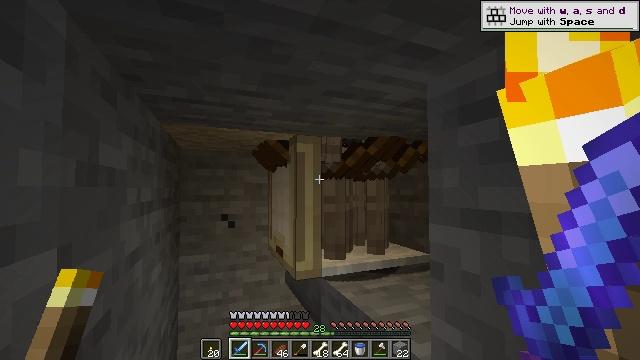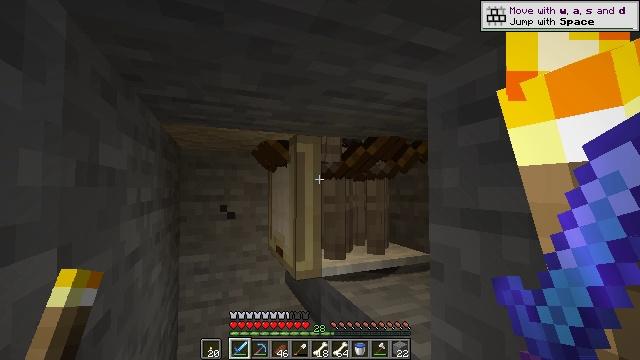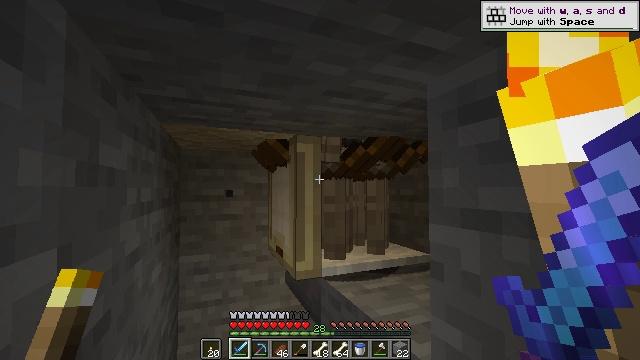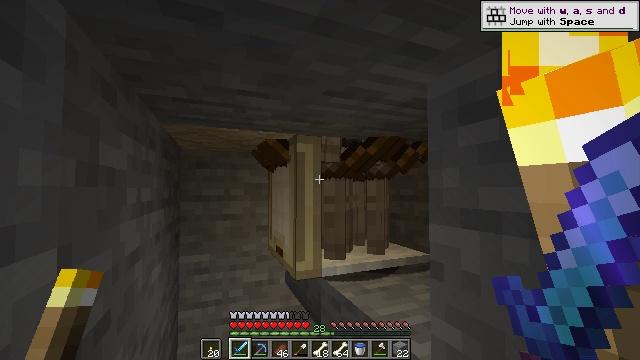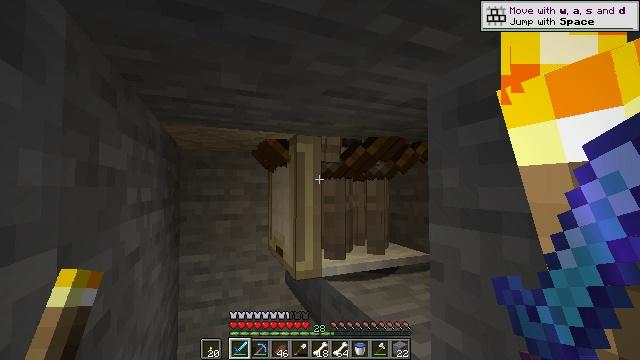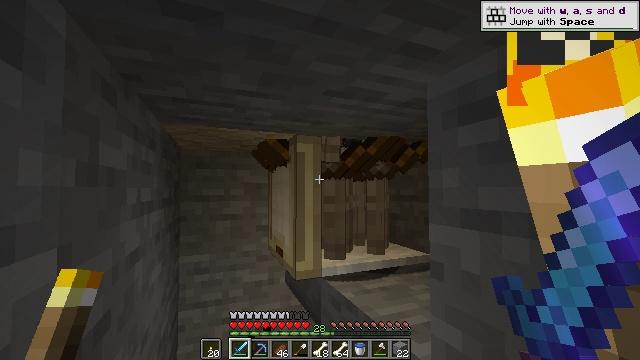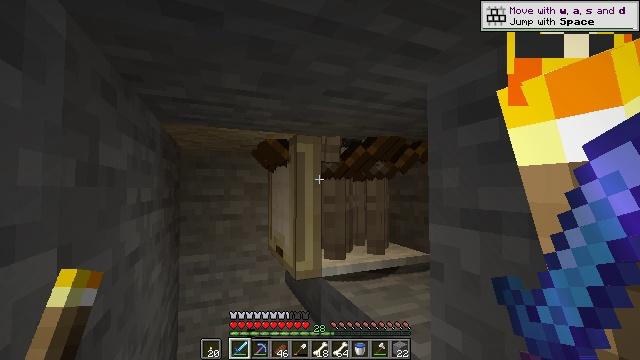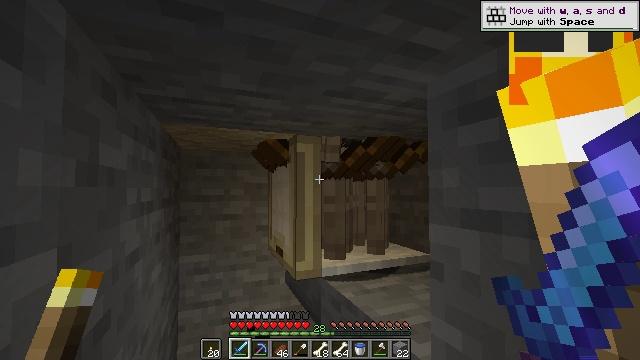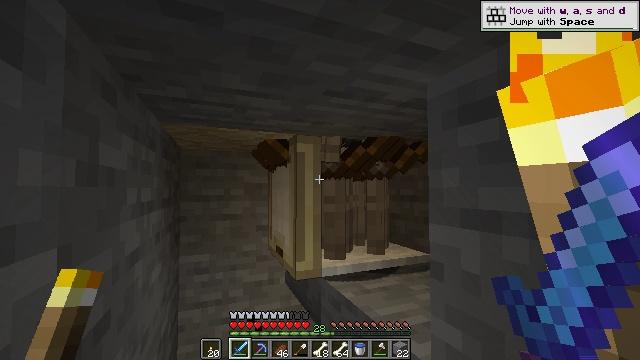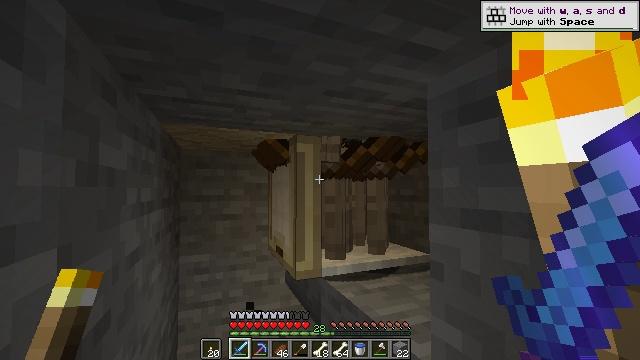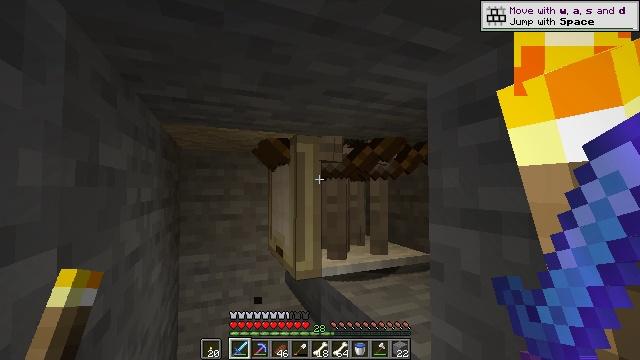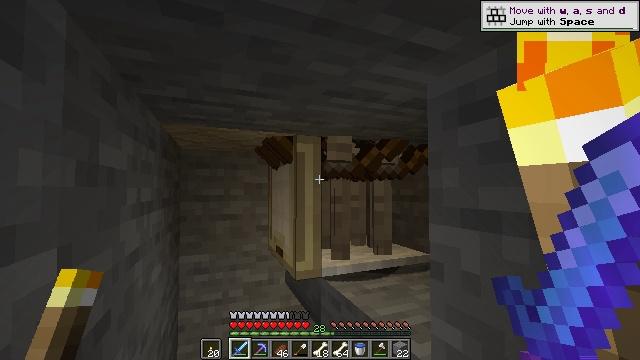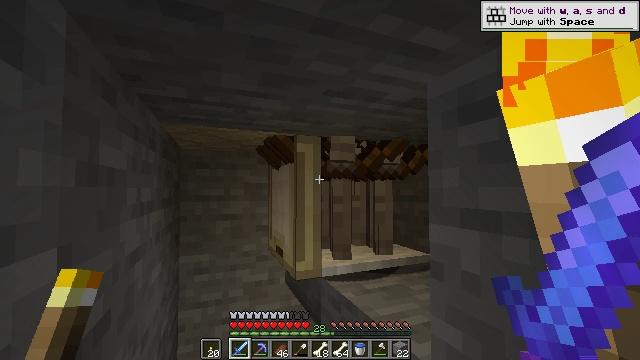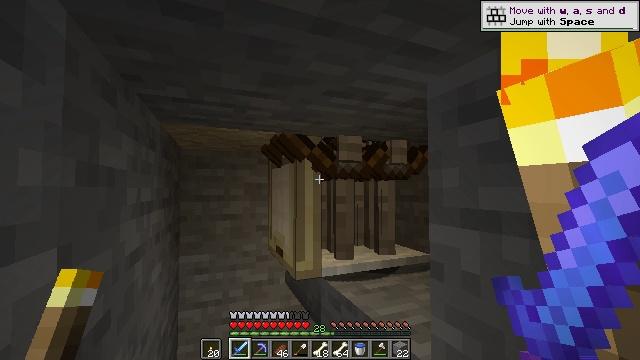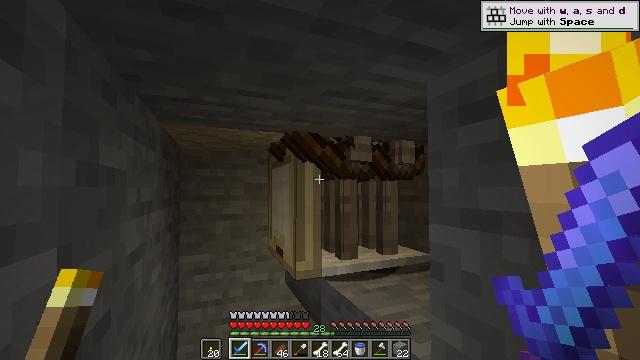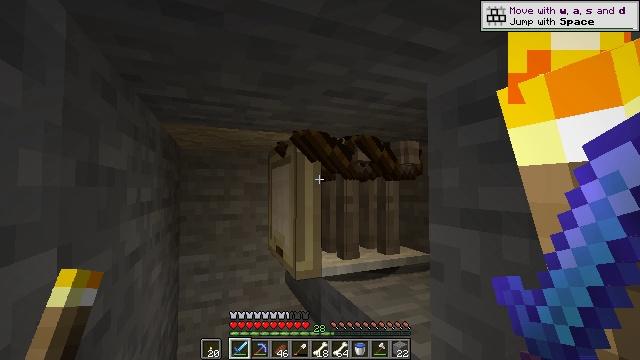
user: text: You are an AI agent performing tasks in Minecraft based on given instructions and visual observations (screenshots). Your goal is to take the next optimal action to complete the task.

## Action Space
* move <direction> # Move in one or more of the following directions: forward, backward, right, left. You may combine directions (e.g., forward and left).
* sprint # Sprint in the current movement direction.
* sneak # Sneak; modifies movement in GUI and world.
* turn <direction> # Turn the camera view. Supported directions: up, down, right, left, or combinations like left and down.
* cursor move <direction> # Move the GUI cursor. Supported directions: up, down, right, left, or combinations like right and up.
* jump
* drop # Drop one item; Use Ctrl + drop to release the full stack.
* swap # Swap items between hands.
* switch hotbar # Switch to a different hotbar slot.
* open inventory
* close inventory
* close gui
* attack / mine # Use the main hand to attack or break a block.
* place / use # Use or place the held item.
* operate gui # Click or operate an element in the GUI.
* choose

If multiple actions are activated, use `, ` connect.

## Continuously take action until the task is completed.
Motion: motion action
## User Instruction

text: Hunt the skeleton.
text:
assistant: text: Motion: no_op
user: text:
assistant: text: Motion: no_op
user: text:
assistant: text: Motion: no_op
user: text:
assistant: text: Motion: no_op
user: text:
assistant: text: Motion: no_op
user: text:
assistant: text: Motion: no_op
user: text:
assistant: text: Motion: no_op
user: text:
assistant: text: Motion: no_op
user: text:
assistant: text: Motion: no_op
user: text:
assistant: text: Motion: no_op
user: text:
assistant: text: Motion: no_op
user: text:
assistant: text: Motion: no_op
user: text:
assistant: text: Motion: no_op
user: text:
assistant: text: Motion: no_op
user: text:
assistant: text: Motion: no_op
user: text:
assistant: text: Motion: no_op
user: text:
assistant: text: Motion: no_op
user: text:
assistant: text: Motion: no_op
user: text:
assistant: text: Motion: no_op
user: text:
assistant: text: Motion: no_op
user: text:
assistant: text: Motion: no_op
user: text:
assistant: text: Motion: no_op
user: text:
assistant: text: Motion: no_op
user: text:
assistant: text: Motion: no_op
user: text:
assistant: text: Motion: no_op
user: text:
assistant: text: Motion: no_op
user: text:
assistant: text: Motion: no_op
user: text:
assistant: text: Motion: no_op
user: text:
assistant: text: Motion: no_op
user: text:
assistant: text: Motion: no_op